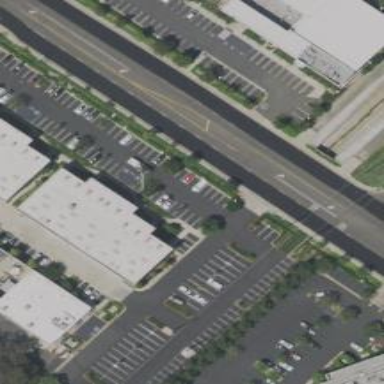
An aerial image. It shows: Commercial building.